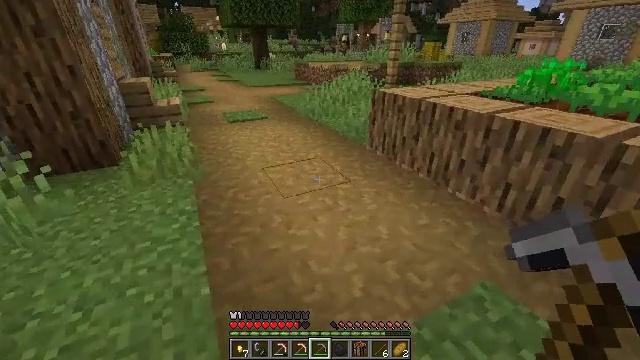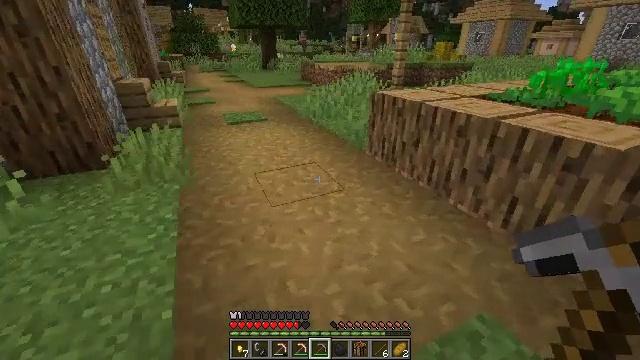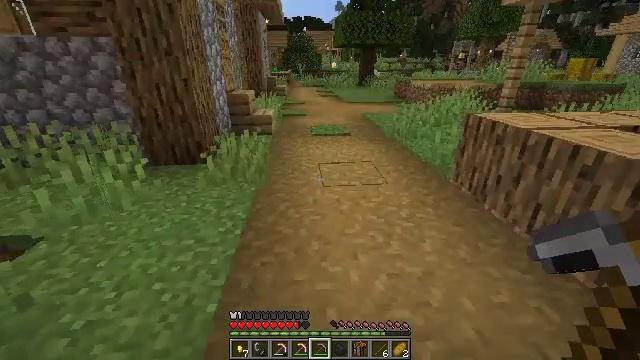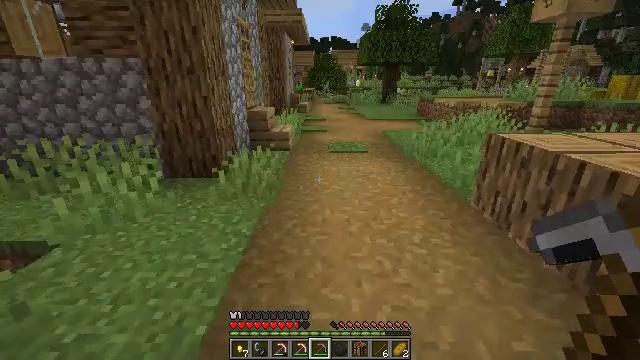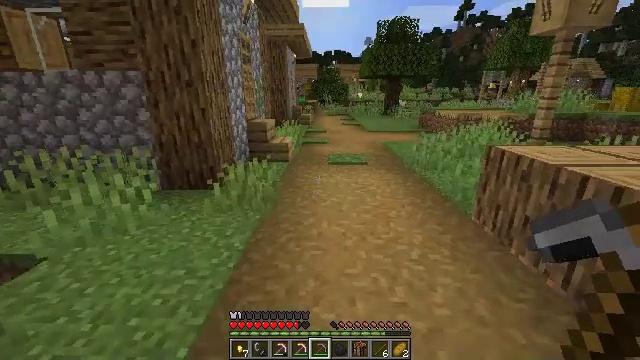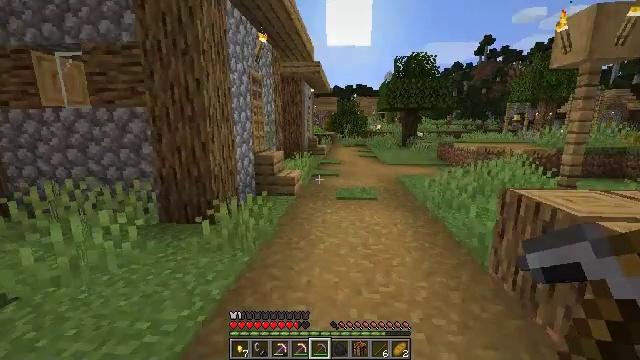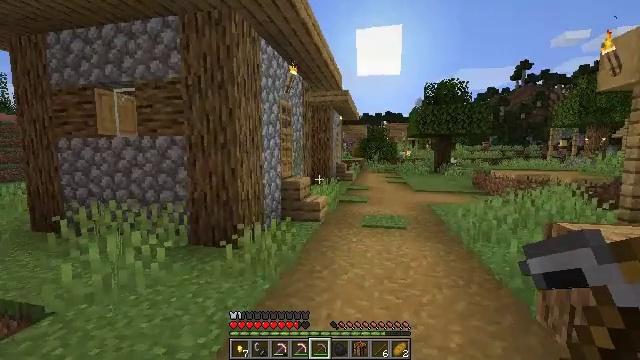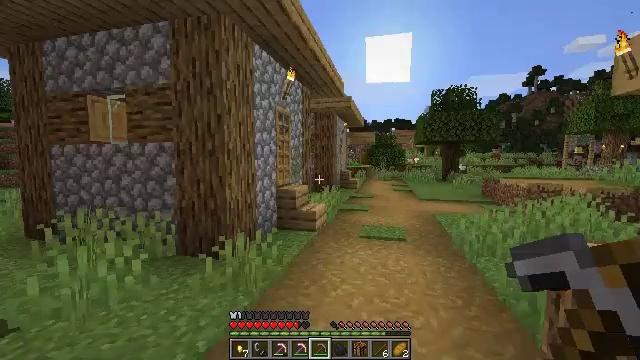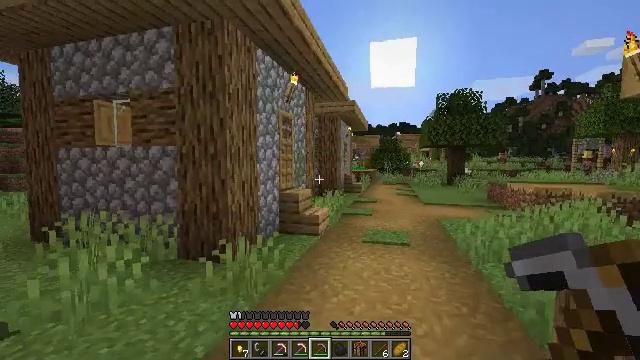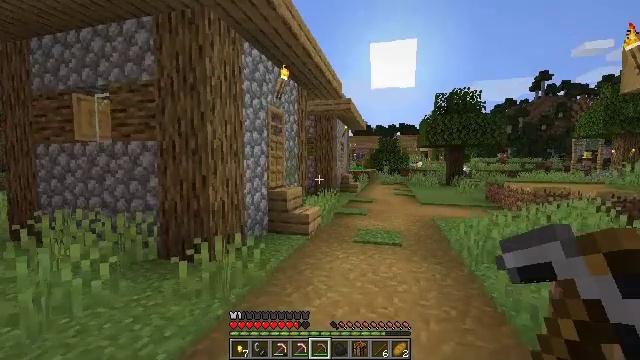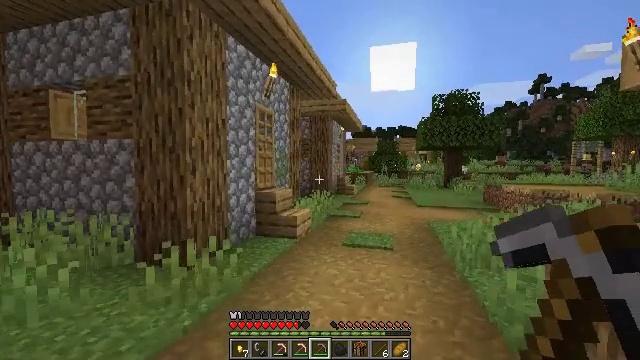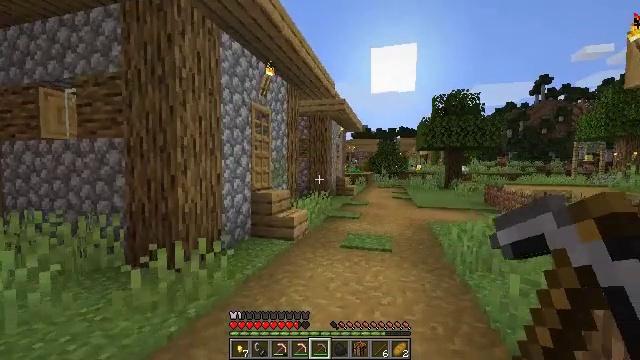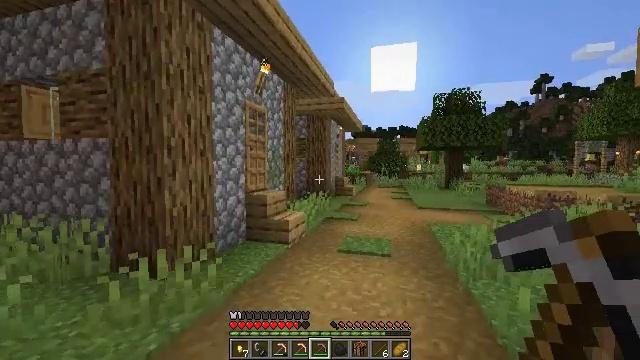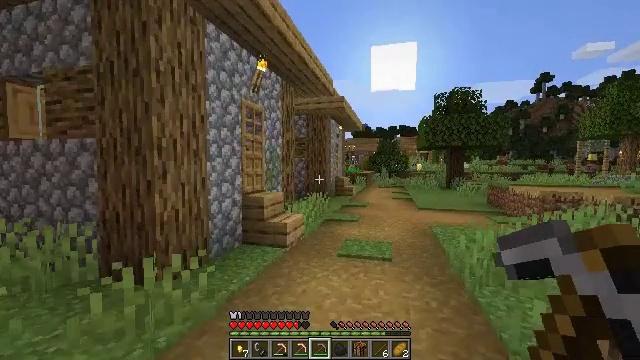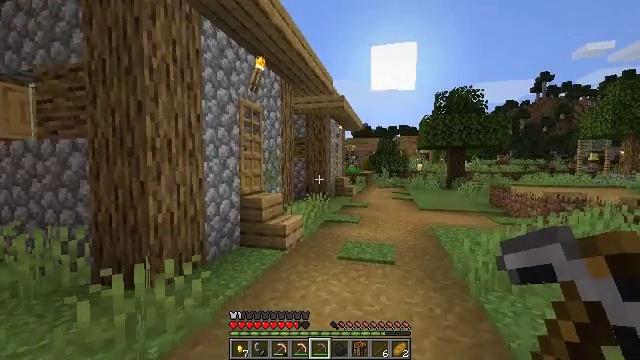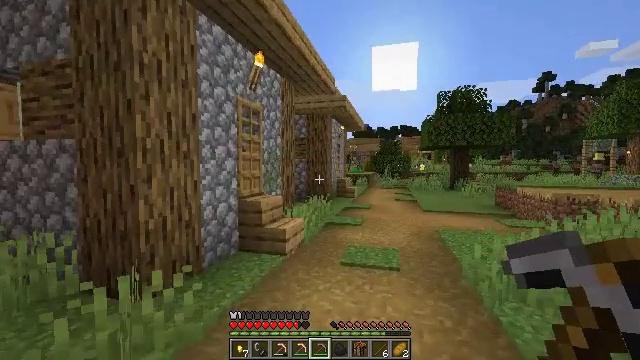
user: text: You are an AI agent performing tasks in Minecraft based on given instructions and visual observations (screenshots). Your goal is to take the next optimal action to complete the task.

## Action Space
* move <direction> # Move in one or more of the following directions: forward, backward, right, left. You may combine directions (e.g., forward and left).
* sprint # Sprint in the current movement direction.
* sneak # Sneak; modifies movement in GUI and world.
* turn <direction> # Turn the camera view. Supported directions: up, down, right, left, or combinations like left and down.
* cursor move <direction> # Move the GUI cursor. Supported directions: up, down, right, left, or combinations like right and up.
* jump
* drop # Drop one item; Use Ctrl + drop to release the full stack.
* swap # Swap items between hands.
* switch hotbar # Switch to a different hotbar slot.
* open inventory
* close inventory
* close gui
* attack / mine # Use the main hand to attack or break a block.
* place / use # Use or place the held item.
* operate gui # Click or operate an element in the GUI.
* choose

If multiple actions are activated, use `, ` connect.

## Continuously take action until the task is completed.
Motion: motion action
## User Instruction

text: Collect oak stairs from a structure.
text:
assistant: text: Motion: move forward and move right, turn left
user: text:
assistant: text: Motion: move forward and move right, turn left and up
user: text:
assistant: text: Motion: move forward and move right, turn left and up
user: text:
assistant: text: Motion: move forward and move right, turn up
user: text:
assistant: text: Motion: move forward and move right, turn left and up
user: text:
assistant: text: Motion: move forward and move right, turn left and up
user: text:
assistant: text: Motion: move forward and move right, turn left and up
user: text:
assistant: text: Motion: move forward and move right, turn left
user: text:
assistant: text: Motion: move forward and move right
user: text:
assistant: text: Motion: move forward and move right
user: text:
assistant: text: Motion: move forward
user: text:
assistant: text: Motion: move forward
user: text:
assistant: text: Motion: move forward
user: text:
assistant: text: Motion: move forward
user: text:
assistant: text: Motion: move forward
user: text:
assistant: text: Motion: move forward, turn left
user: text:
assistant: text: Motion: move forward, turn left
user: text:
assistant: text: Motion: move forward, turn left
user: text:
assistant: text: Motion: move forward
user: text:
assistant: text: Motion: move forward
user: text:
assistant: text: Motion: move forward
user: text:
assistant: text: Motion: move forward, turn right and up
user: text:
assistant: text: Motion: move forward, turn right
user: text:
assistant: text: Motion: move forward, turn right
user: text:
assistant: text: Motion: move forward
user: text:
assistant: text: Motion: move forward
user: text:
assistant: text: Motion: move forward
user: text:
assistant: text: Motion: move forward
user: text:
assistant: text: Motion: move forward
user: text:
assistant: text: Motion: move forward